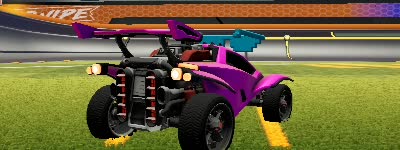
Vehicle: octane